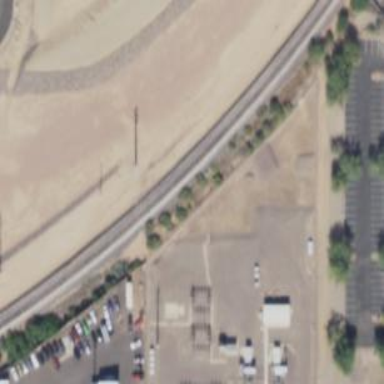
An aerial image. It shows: Outdoor distribution-level power substation enclosed by fence.